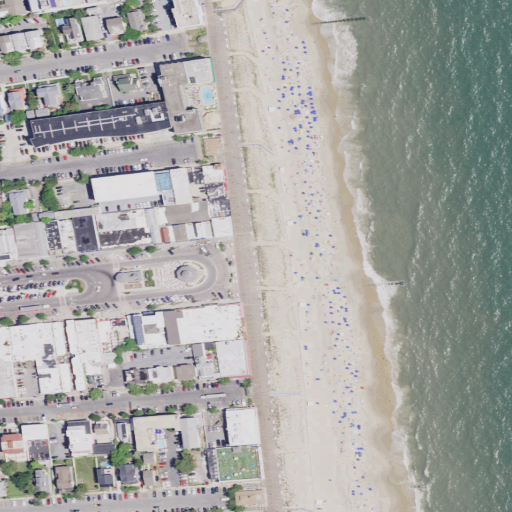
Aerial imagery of beach in Delaware named Rehoboth Beach containing high intensity development, open water, barren land, and medium intensity development